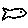
Label: fish